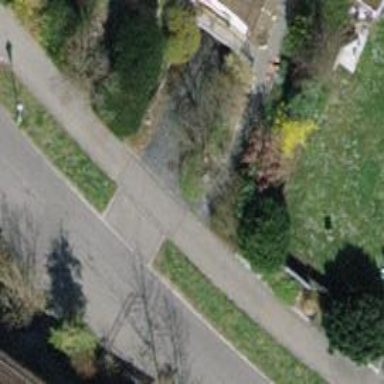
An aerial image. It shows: Asphalt footway.